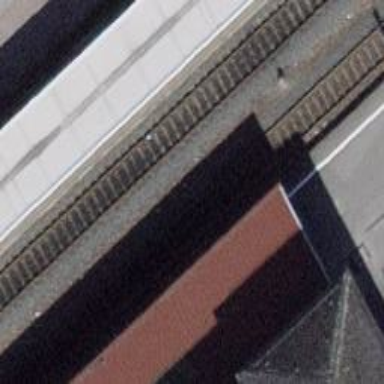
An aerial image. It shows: Public transport stop position along the railway.